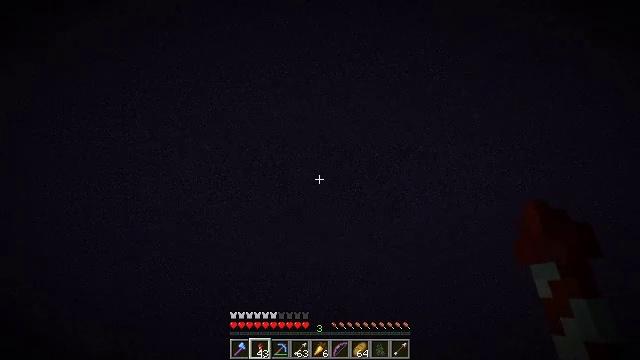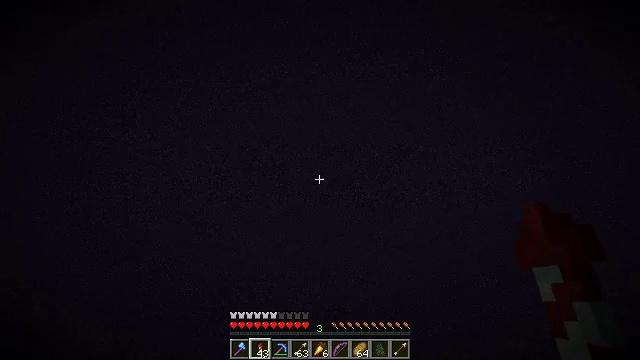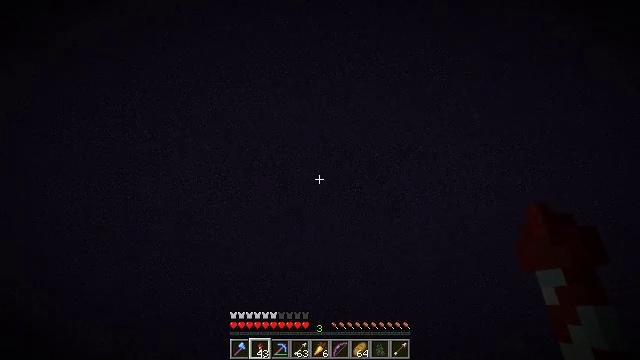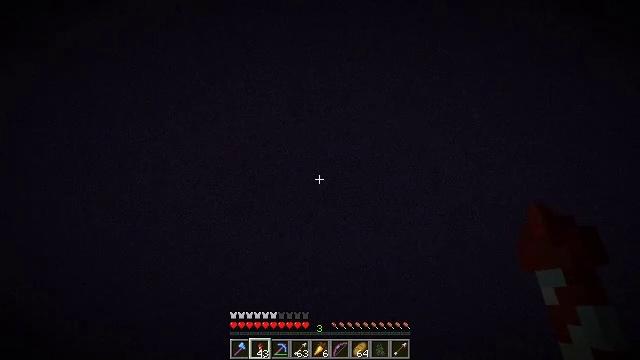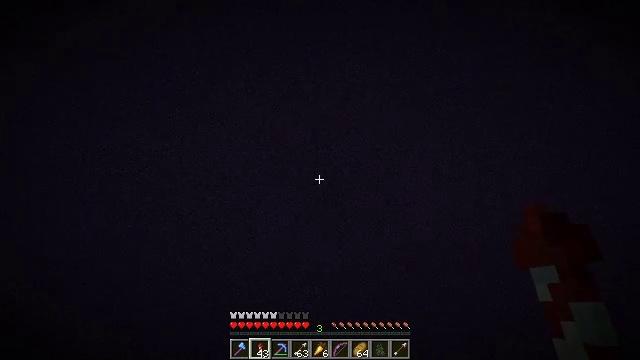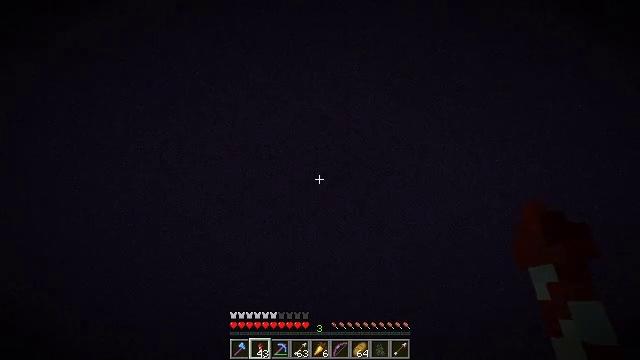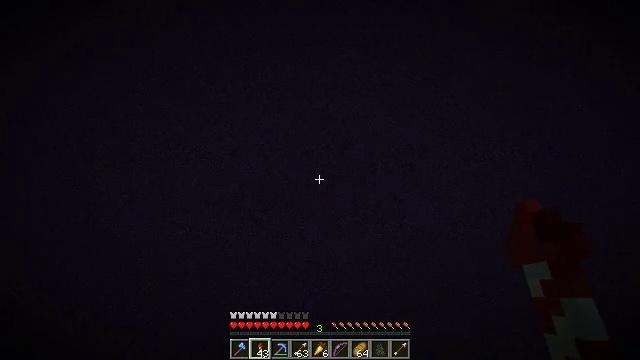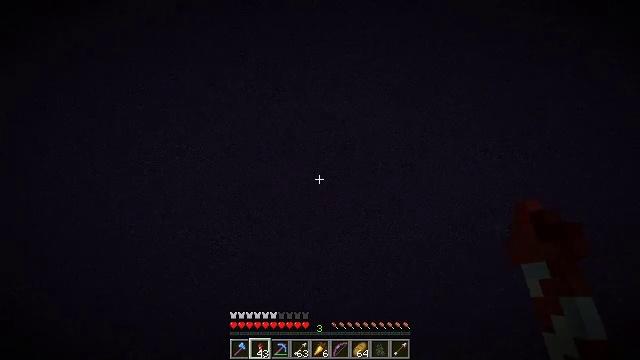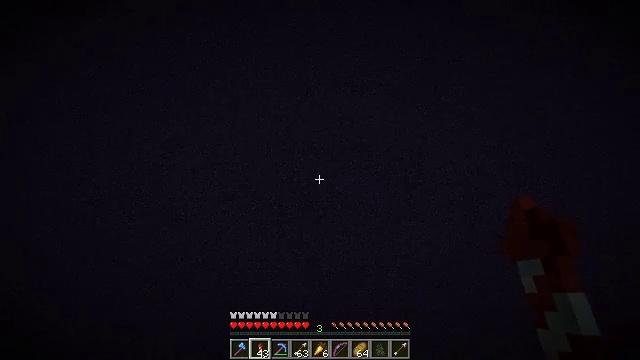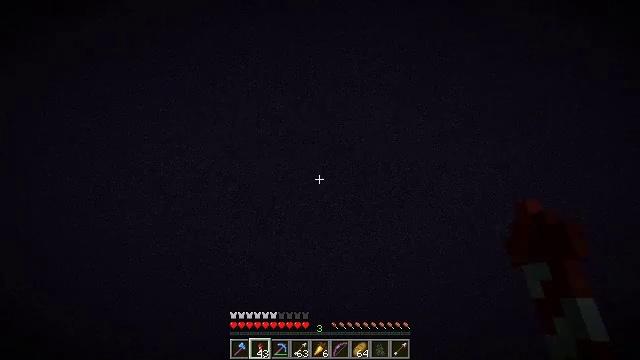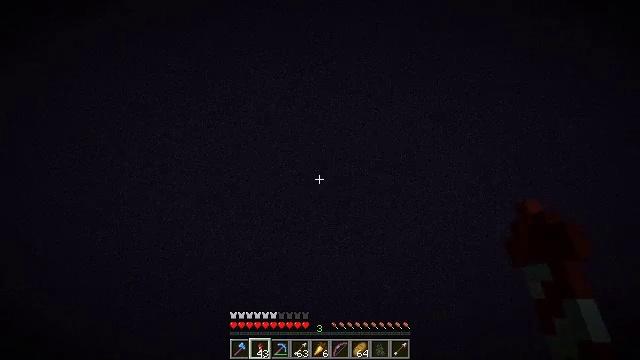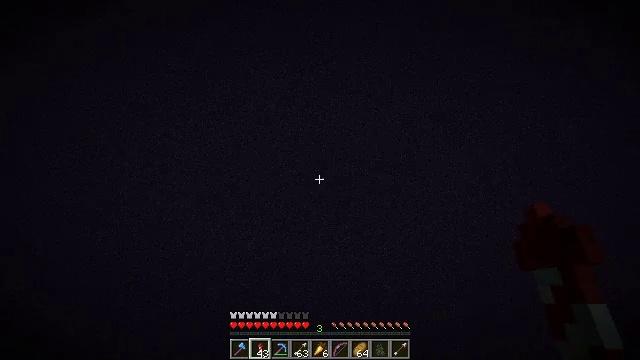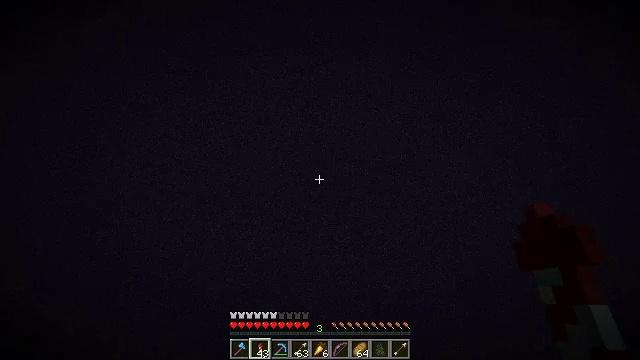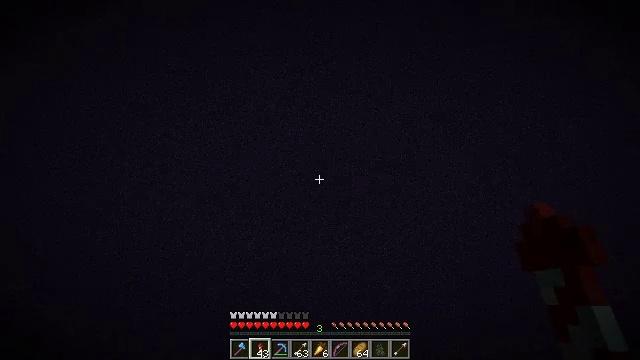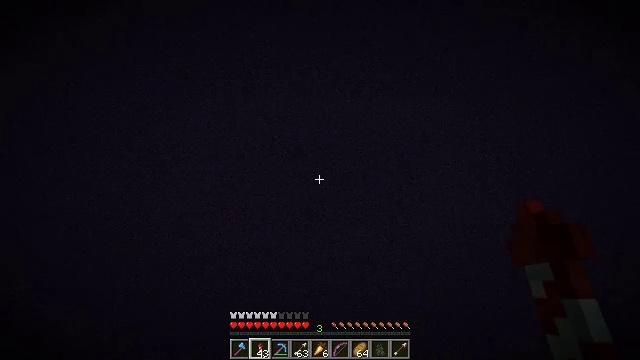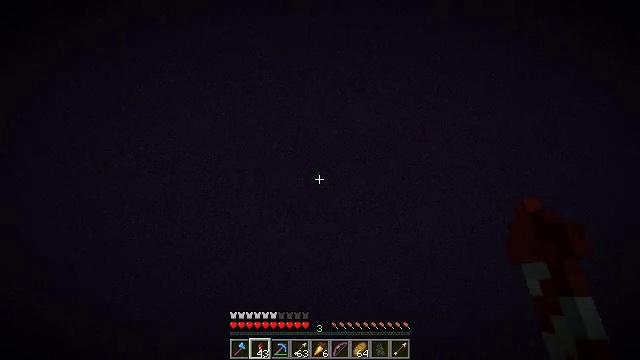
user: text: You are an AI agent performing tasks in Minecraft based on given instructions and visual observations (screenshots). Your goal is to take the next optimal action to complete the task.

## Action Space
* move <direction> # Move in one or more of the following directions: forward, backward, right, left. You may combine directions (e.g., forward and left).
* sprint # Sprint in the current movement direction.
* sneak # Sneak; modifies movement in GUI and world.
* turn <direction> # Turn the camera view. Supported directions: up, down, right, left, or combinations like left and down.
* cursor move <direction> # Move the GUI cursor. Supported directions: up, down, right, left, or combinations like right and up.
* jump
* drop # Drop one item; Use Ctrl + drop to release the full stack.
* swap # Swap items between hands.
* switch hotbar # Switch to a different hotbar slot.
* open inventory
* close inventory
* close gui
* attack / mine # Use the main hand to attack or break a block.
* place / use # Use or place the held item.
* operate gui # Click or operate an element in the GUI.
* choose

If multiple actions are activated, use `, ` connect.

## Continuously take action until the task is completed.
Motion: motion action
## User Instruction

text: Drop a firework rocket.
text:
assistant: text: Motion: move forward, sprint, jump
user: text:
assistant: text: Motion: move forward, sprint, jump
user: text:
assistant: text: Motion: move forward, sprint, turn right, jump
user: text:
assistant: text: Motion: move forward, sprint, turn right and down, jump
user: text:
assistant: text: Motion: move forward, sprint, turn right and down, jump
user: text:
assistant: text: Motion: move forward, sprint, turn right and down, jump
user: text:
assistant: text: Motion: move forward, sprint, turn right and down, jump
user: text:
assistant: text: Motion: move forward, sprint, turn right and down, jump
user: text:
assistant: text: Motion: move forward, sprint, turn right and down, jump
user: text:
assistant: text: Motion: move forward, sprint, turn right and down, jump
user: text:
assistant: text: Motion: move forward, sprint, jump
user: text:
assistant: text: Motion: move forward, sprint, jump
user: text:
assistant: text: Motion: move forward, sprint, jump
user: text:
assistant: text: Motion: move forward, sprint, turn right and down, jump
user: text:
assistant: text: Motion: move forward, sprint, turn right and down, jump
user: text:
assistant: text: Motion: move forward, sprint, turn right and down, jump
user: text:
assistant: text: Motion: move forward, sprint, turn right and down, jump
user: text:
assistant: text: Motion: move forward, sprint, turn right, jump
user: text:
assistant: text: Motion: move forward, sprint, jump
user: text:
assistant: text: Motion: move forward, sprint, jump
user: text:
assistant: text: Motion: move forward, sprint, jump
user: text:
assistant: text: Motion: move forward, sprint, turn right and down, jump
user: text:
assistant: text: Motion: move forward, sprint, turn right and down, jump
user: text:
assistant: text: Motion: move forward, sprint, turn right and down, jump
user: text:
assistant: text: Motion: move forward, sprint, turn right and down, jump
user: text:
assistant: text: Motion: move forward, sprint, turn right and down, jump
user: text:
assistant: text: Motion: move forward, sprint, jump
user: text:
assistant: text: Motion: move forward, sprint, jump
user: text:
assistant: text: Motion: move forward, sprint, jump
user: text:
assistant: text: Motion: move forward, sprint, jump